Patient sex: M
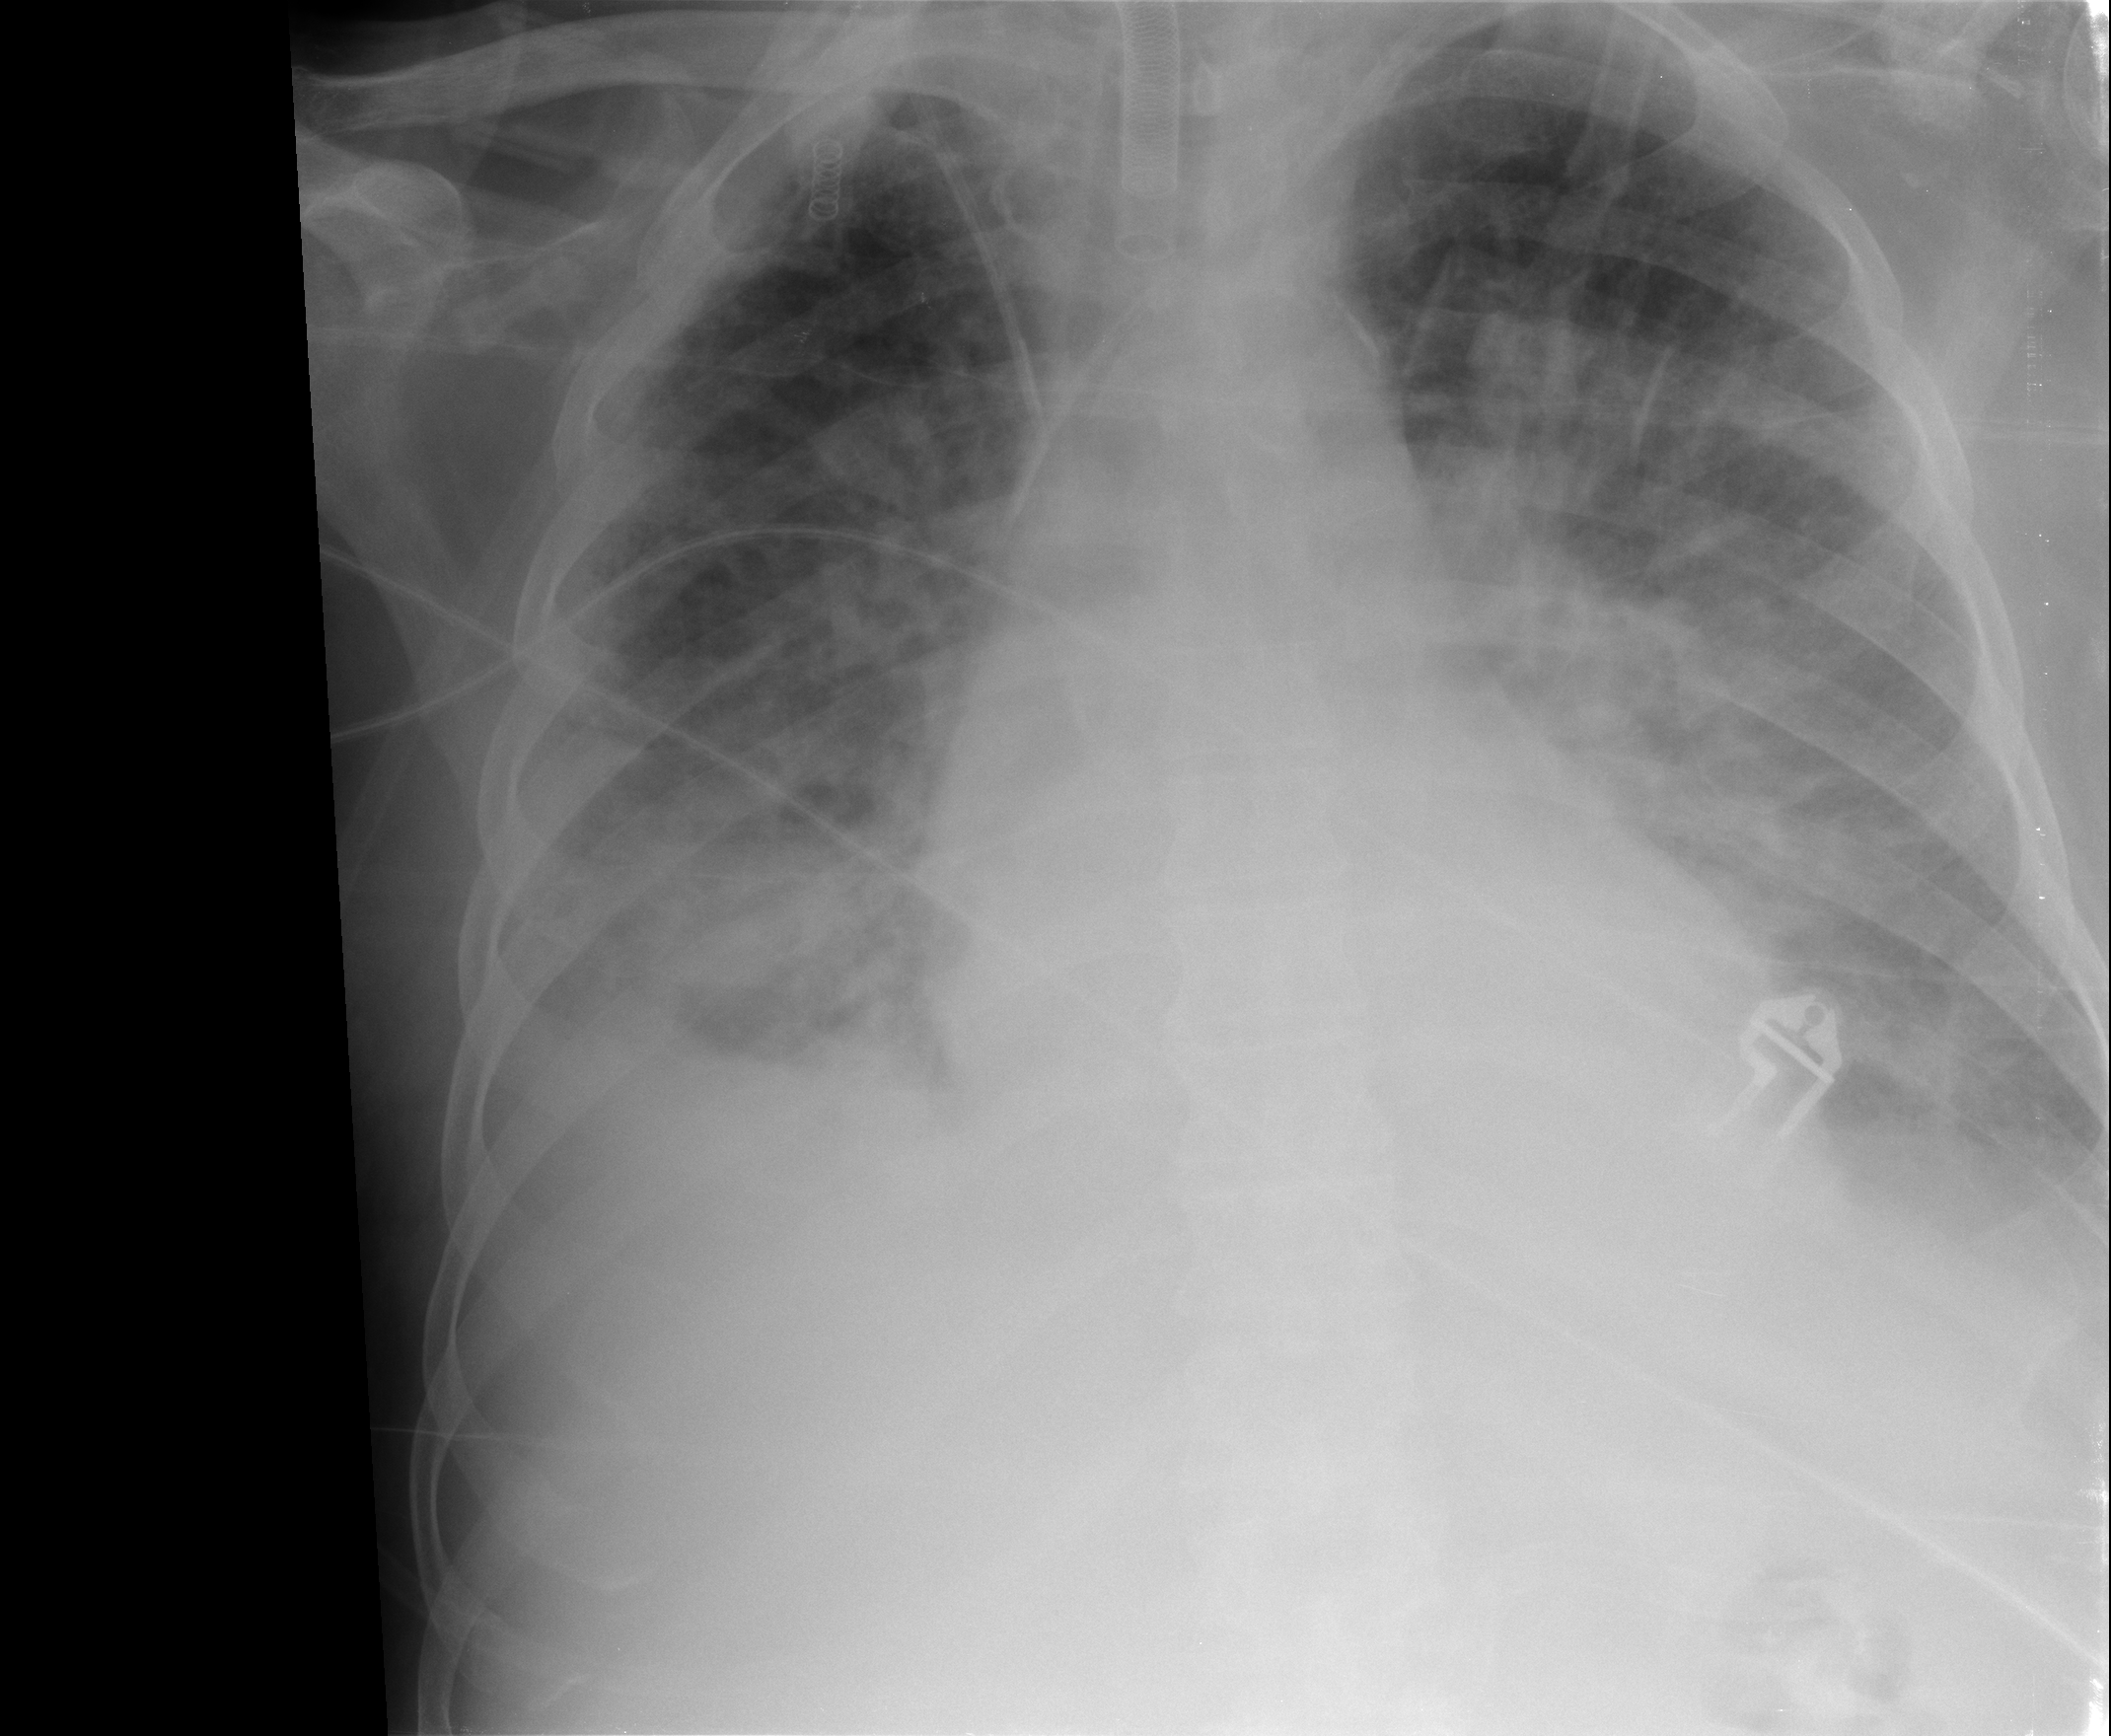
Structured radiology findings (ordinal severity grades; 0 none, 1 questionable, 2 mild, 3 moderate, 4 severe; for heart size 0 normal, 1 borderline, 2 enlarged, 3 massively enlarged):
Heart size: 1
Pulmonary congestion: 3
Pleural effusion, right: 3
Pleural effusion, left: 2
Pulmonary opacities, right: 3
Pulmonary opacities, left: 3
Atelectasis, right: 2
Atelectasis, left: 2